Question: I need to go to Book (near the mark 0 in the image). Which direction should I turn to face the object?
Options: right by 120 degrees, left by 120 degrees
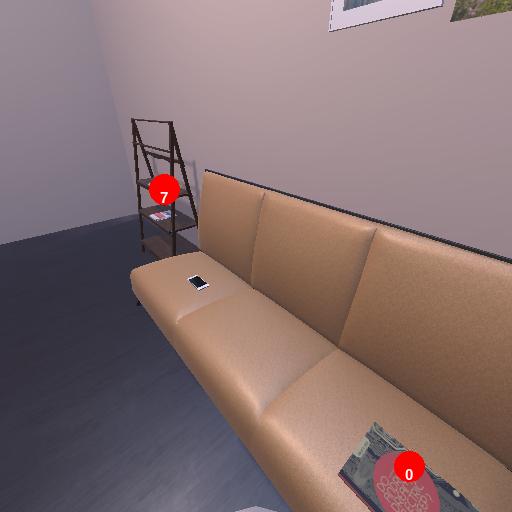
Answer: right by 120 degrees